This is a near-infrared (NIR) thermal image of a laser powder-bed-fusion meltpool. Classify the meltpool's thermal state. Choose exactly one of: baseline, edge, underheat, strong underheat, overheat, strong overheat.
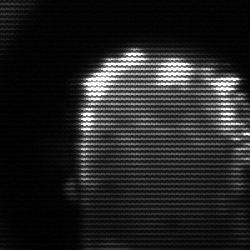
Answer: baseline